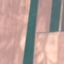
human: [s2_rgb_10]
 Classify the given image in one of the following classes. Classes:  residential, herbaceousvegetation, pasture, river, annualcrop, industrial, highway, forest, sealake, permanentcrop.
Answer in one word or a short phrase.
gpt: AnnualCrop